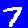
Digit: 7